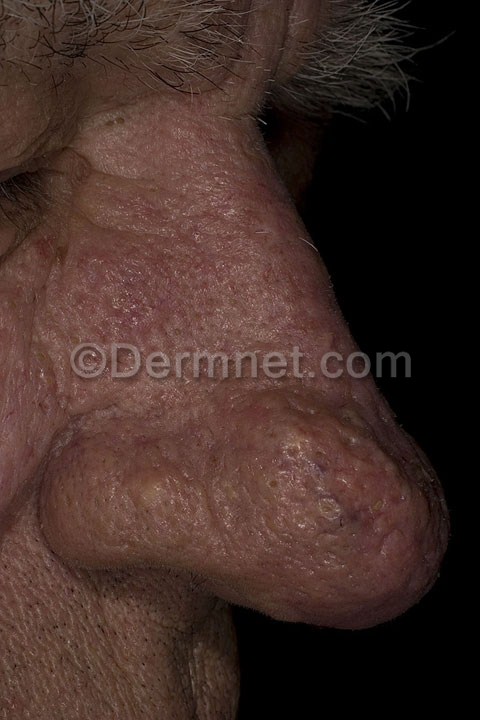
Disease: Acne and Rosacea Photos